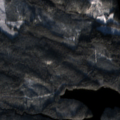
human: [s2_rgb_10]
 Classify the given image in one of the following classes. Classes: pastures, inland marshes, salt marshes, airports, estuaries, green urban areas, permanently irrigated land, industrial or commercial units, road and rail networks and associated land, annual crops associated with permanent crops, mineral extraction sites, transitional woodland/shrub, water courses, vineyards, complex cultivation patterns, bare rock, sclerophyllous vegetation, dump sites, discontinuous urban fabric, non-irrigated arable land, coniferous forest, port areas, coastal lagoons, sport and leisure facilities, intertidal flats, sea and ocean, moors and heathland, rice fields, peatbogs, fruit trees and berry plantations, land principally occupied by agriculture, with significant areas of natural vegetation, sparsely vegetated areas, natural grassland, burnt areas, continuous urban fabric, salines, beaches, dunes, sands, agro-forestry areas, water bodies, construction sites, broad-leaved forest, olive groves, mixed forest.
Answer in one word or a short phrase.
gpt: coniferous forest, transitional woodland/shrub, water bodies